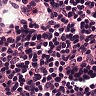
Metastatic tissue present: no